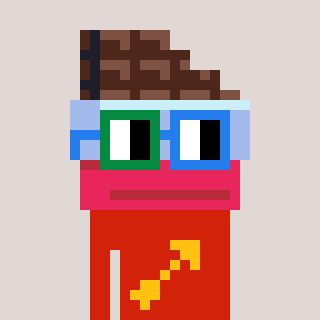
a pixel art character with square green and blue glasses, a chocolate-shaped head and a red-colored body on a warm background